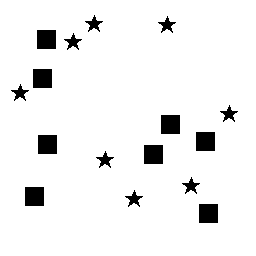
Squares: 8
Triangles: 0
Stars: 8
Total shapes: 16